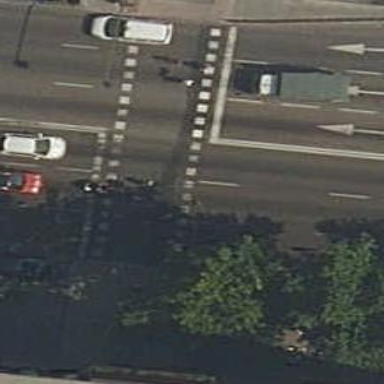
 there are traffic signals and zebra crossing."